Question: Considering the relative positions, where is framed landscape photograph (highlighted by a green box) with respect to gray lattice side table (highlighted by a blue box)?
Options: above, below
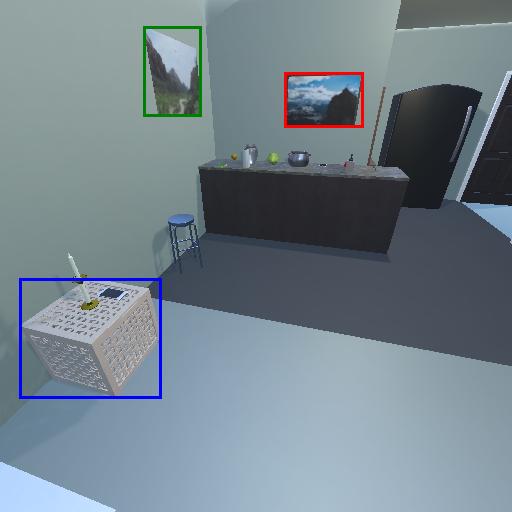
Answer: above